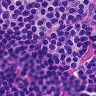
Metastatic tissue present: no